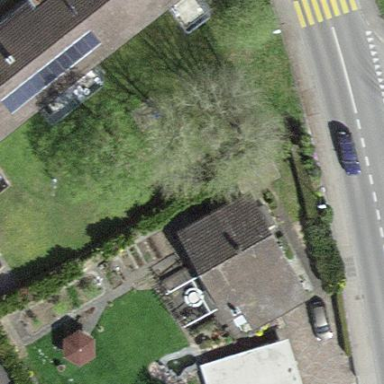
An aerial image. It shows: Residential building.